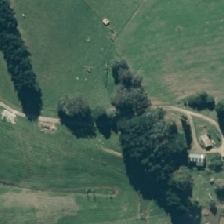
Land cover: broadleaved_indigenous_hardwood